Question: I'm trying to click on an li element in a ul dropdown list. I want to select "Last Month" but get this error: Message: no such element: Unable to locate element
Here's my code:
'''
def click_on(xpath):
timeout = time.time() + 30
while True:
try:
driver.find_element(By.XPATH, xpath).click()
break
except Exception:
if time.time() > timeout:
msgbox('Process timed out after 30 seconds.', 'Error')
exit()
click_on('//*[@id="popover_otrppv916b"]/div/div[2]/div[1]/div/div/div/div/ul/li[9]/div/span')
'''
Here's the html:

I've also tried clicking on just the '<div>' tag, and just the '<li>' tag (instead of the '<span>' tag) and I get the same error.
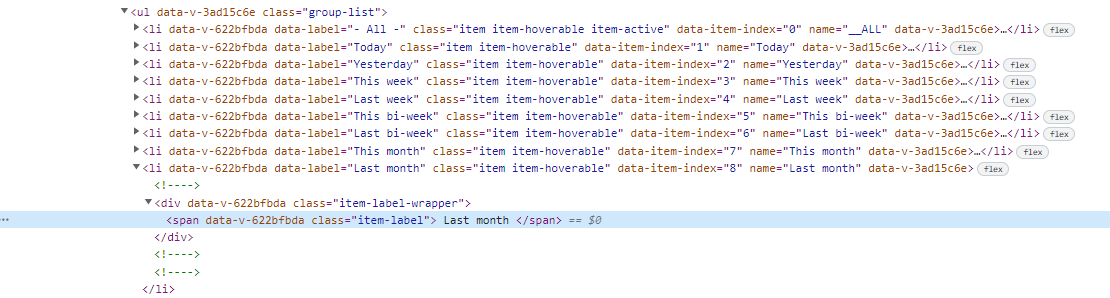
Answer: The attribute values like 'popover_otrppv916b' are dynamically generated and is bound to change sooner/later. They may change next time you access the application afresh or even while next application startup. So can't be used in locators.
---
## Solution
To click on the element with text as you need to induce <URL>:
- Using and 'normalizespace()':'''
WebDriverWait(driver, 20).until(EC.element_to_be_clickable((By.XPATH, "//ul[@class='group-list']//li//span[normalizespace()='Last month']"))).click()
'''
- Using and 'contains()':'''
WebDriverWait(driver, 20).until(EC.element_to_be_clickable((By.XPATH, "//ul[@class='group-list']//li//span[contains(., 'Last month')]"))).click()
'''
- : You have to add the following imports :'''
from selenium.webdriver.support.ui import WebDriverWait
from selenium.webdriver.common.by import By
from selenium.webdriver.support import expected_conditions as EC
'''